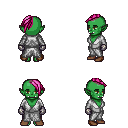
a pixel art fantasy rpg character, female body template, orc, green skin, white robe, metal pants, pink long mohawk hairstyle, metal gloves, brown shoes, four views (front, back, left, right), 2x2 character sprite sheet, small pixel art, hard edges, no anti-aliasing